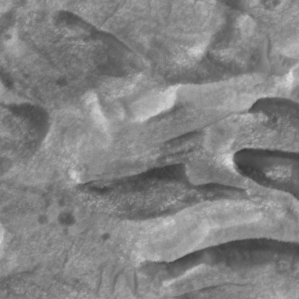
Label: non_frost